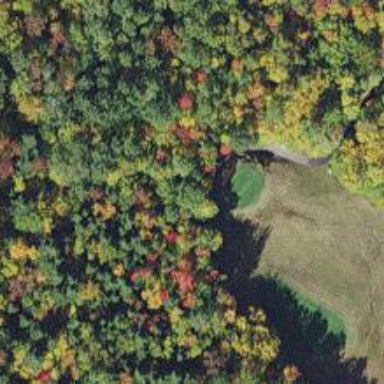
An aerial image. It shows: Pathway for golf carts.